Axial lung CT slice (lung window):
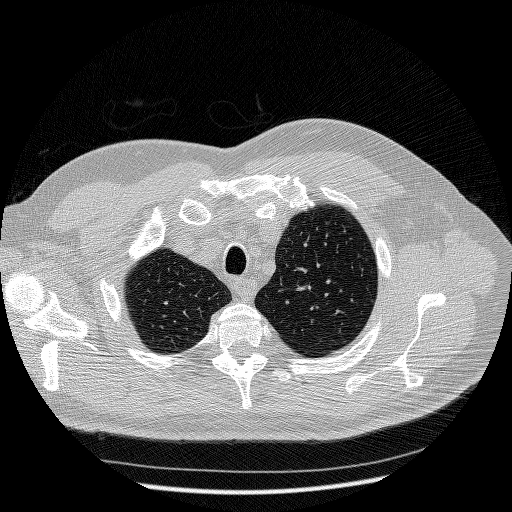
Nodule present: no